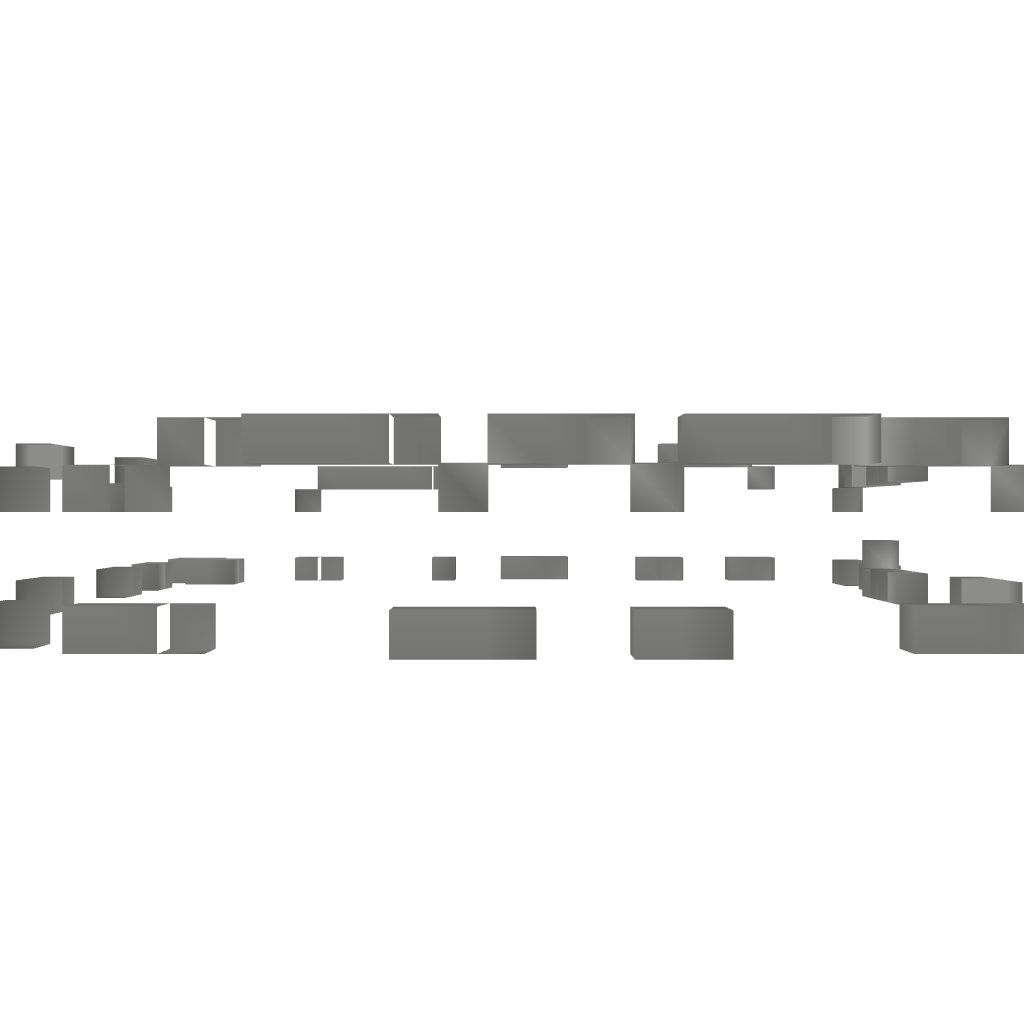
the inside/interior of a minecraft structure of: Stonehenge